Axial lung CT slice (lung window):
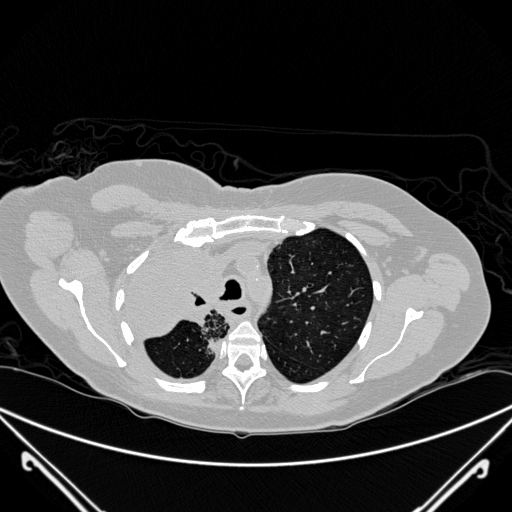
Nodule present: no